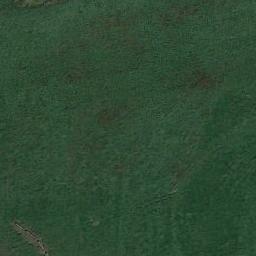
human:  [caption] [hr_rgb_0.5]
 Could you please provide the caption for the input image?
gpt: The meadow is full of green grass .

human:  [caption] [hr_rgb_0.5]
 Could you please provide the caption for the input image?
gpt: There is a row of lush trees on the grass .

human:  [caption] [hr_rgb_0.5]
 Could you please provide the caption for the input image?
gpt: This meadow has dense grasses and part of the meadow is relatively sparse .

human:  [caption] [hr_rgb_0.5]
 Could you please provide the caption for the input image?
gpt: The meadow is dense but uneven .

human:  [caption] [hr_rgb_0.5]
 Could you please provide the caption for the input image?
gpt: A green and smooth meadow with dense grass .